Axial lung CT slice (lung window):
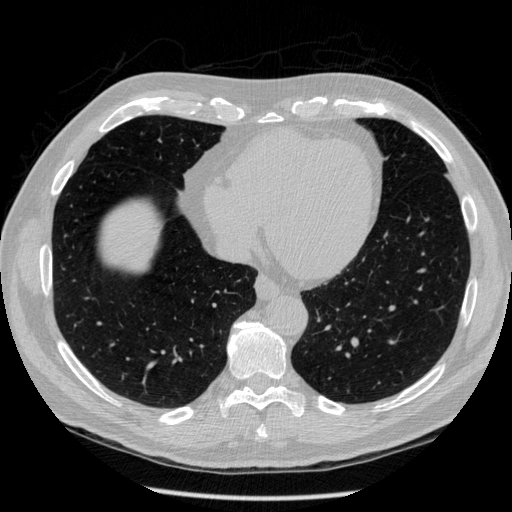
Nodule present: no